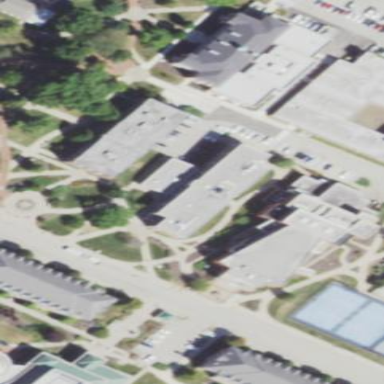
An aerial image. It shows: University building.